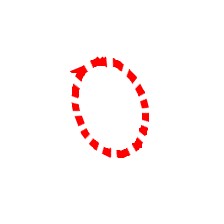
Shape: circle